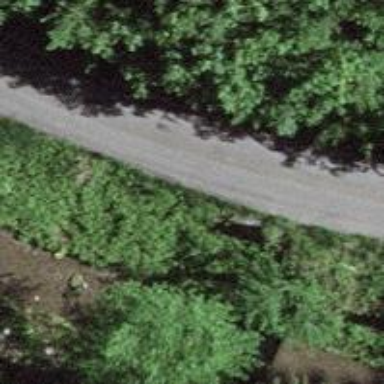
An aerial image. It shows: Unclassified road with grade 1 track type.